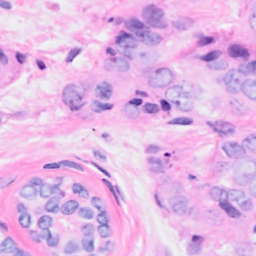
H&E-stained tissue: Breast